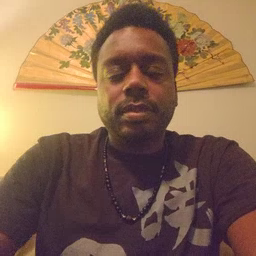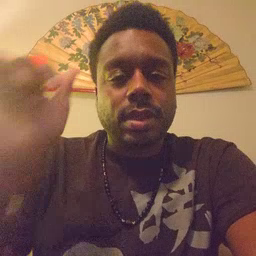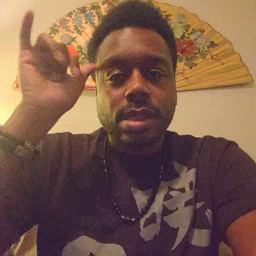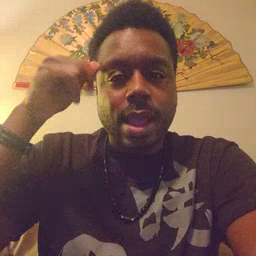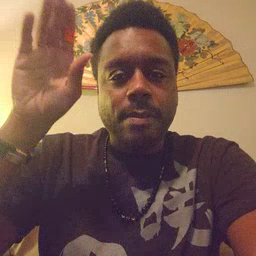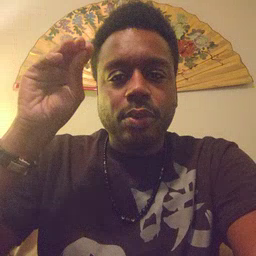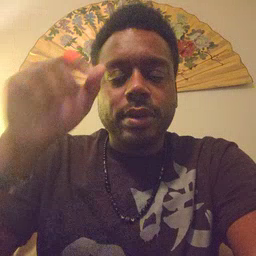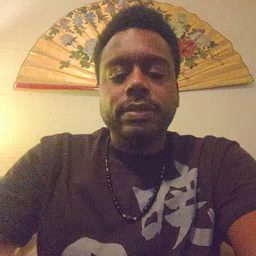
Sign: cowboy